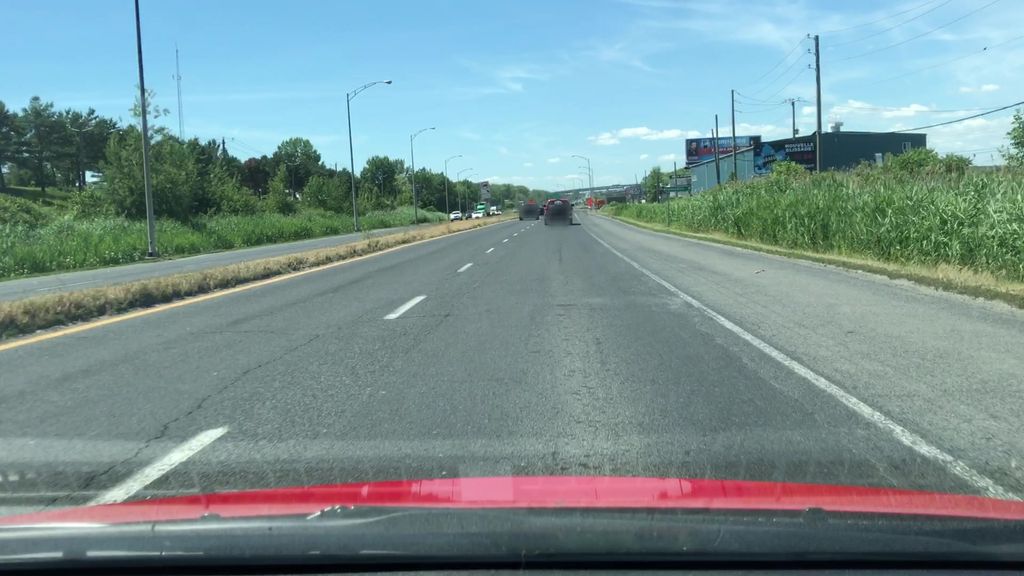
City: montreal